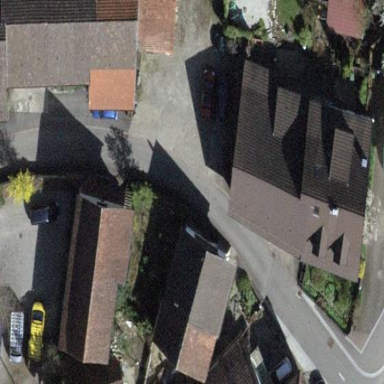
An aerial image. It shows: Building with tiled roof.